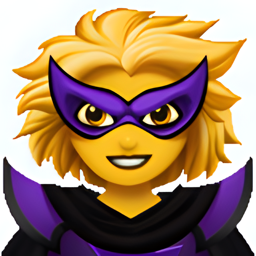
Name: supervillain
Emoji: 🦹
Group: People & Body
Sub-group: person-fantasy